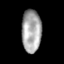
Tissue: skin
Cell type: Epithelial cells
Senescence score: 0.9008
Nuclear area (px): 824
Mean DAPI intensity: 165.959